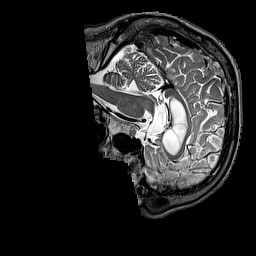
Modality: T2w
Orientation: sagittal
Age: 80
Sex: male
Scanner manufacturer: siemens
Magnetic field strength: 3 T
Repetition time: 3.2 s
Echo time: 0.212 s